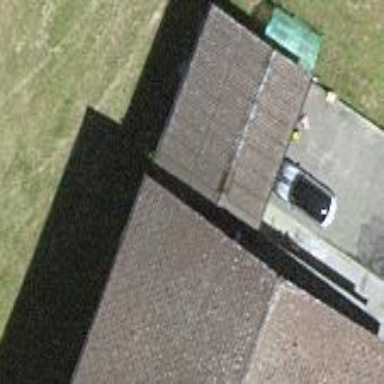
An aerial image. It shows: Shed building.